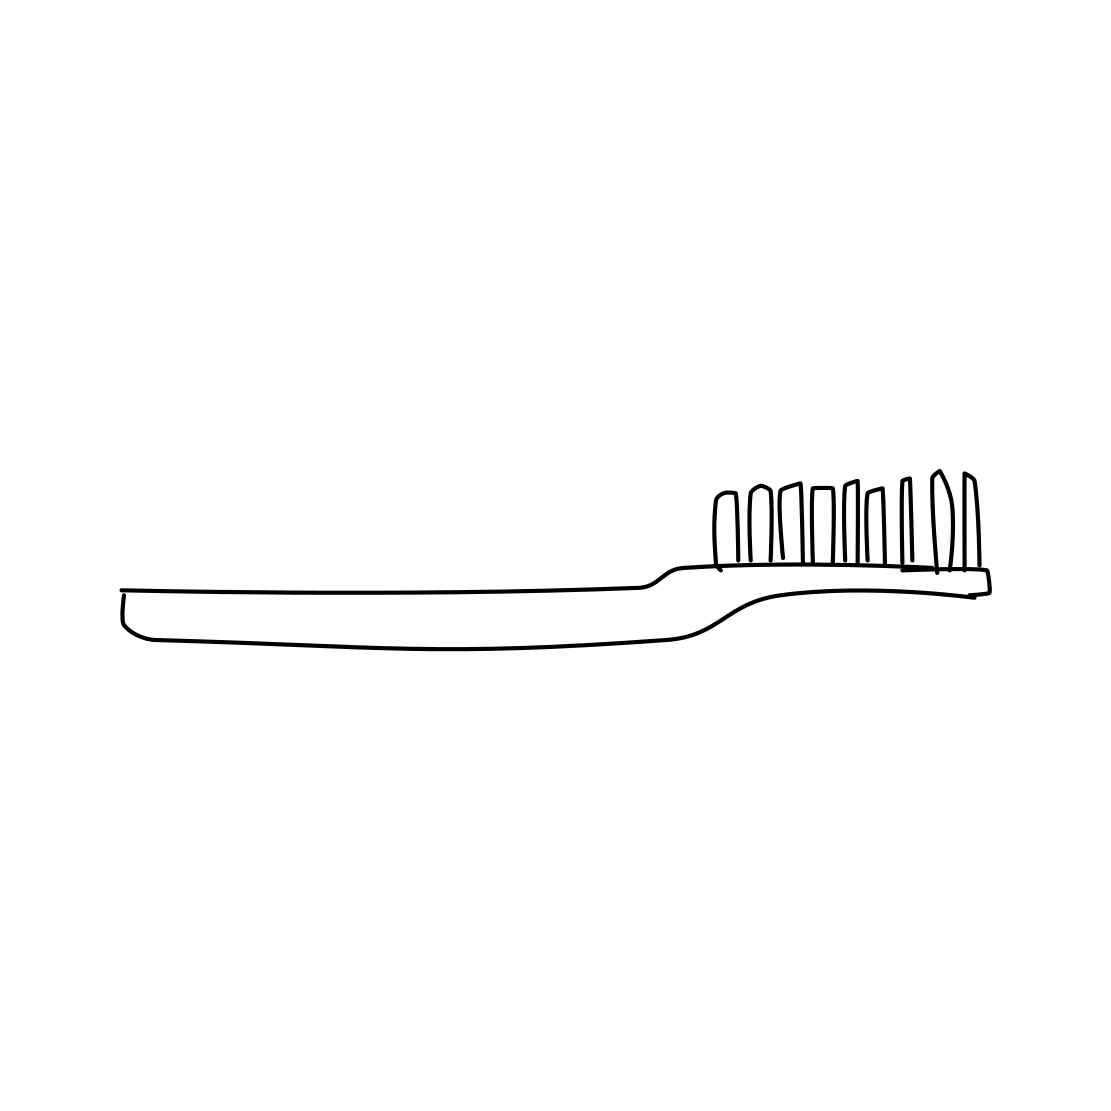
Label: toothbrush